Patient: sex F, age 71
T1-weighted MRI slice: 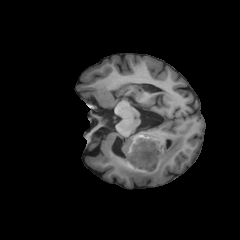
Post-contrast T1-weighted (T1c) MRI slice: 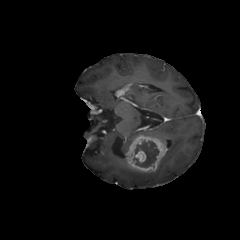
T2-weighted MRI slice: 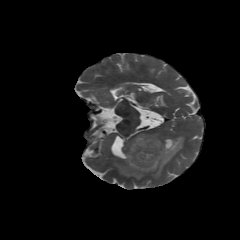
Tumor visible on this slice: yes
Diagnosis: Glioblastoma, IDH-wildtype
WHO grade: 4